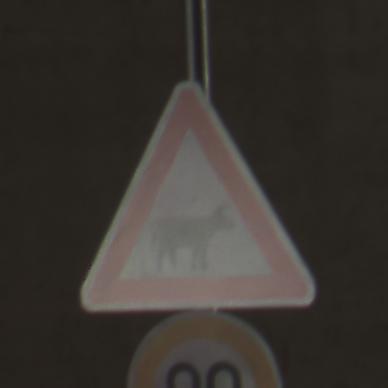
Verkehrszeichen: ViehtriebLinks
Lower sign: Geschwindigkeit90
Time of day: Midday
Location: Roofed (Tunnel)
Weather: NotSpecified
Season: NotSpecified
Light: Natural